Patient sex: F
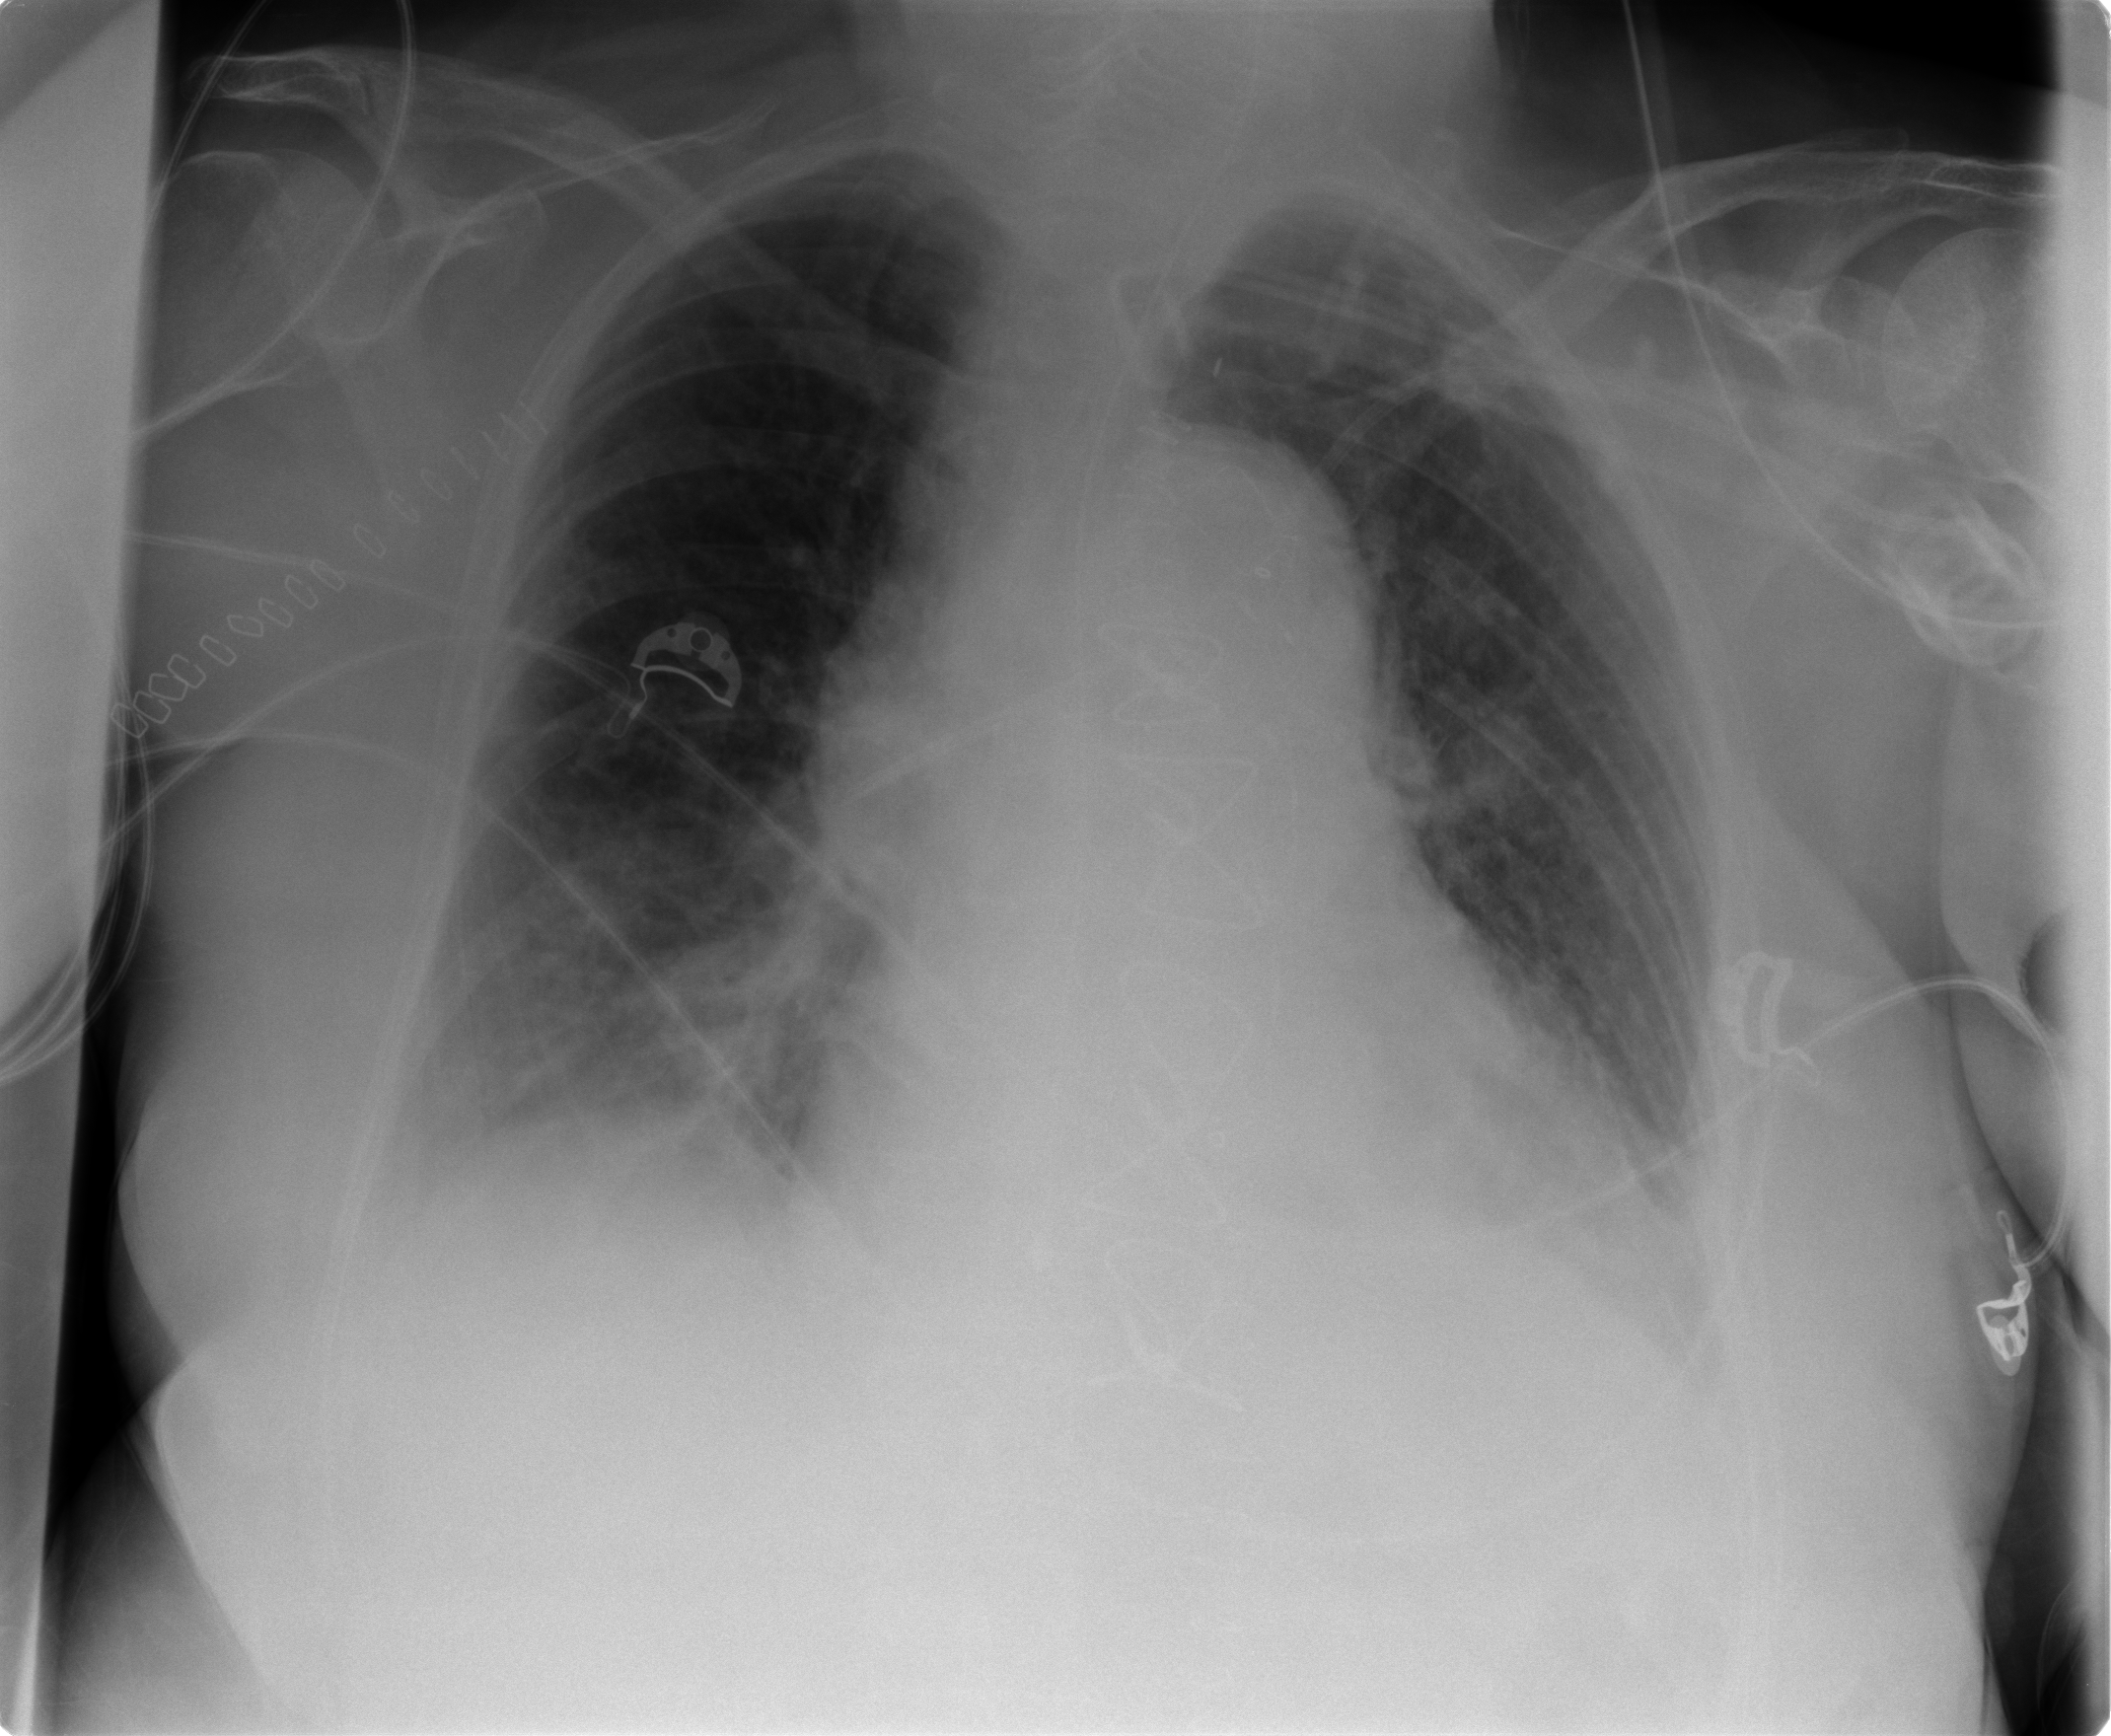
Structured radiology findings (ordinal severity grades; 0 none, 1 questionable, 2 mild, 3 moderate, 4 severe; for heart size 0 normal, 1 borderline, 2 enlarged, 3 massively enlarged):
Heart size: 2
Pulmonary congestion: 3
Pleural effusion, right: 1
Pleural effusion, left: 1
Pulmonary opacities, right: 0
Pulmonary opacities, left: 0
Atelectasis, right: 2
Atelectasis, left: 2